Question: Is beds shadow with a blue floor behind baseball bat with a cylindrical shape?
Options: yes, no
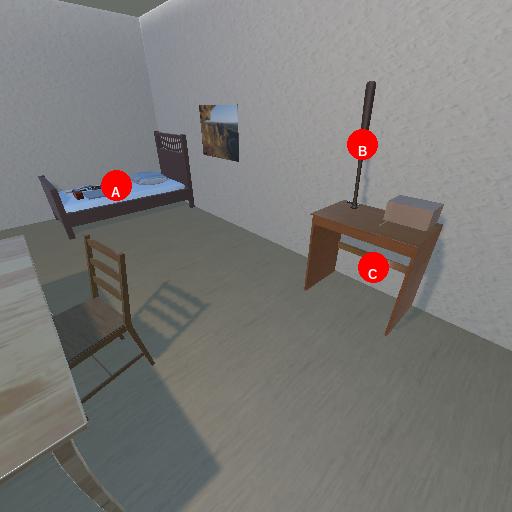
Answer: yes